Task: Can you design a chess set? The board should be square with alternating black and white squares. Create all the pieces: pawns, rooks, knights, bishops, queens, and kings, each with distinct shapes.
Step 5151:
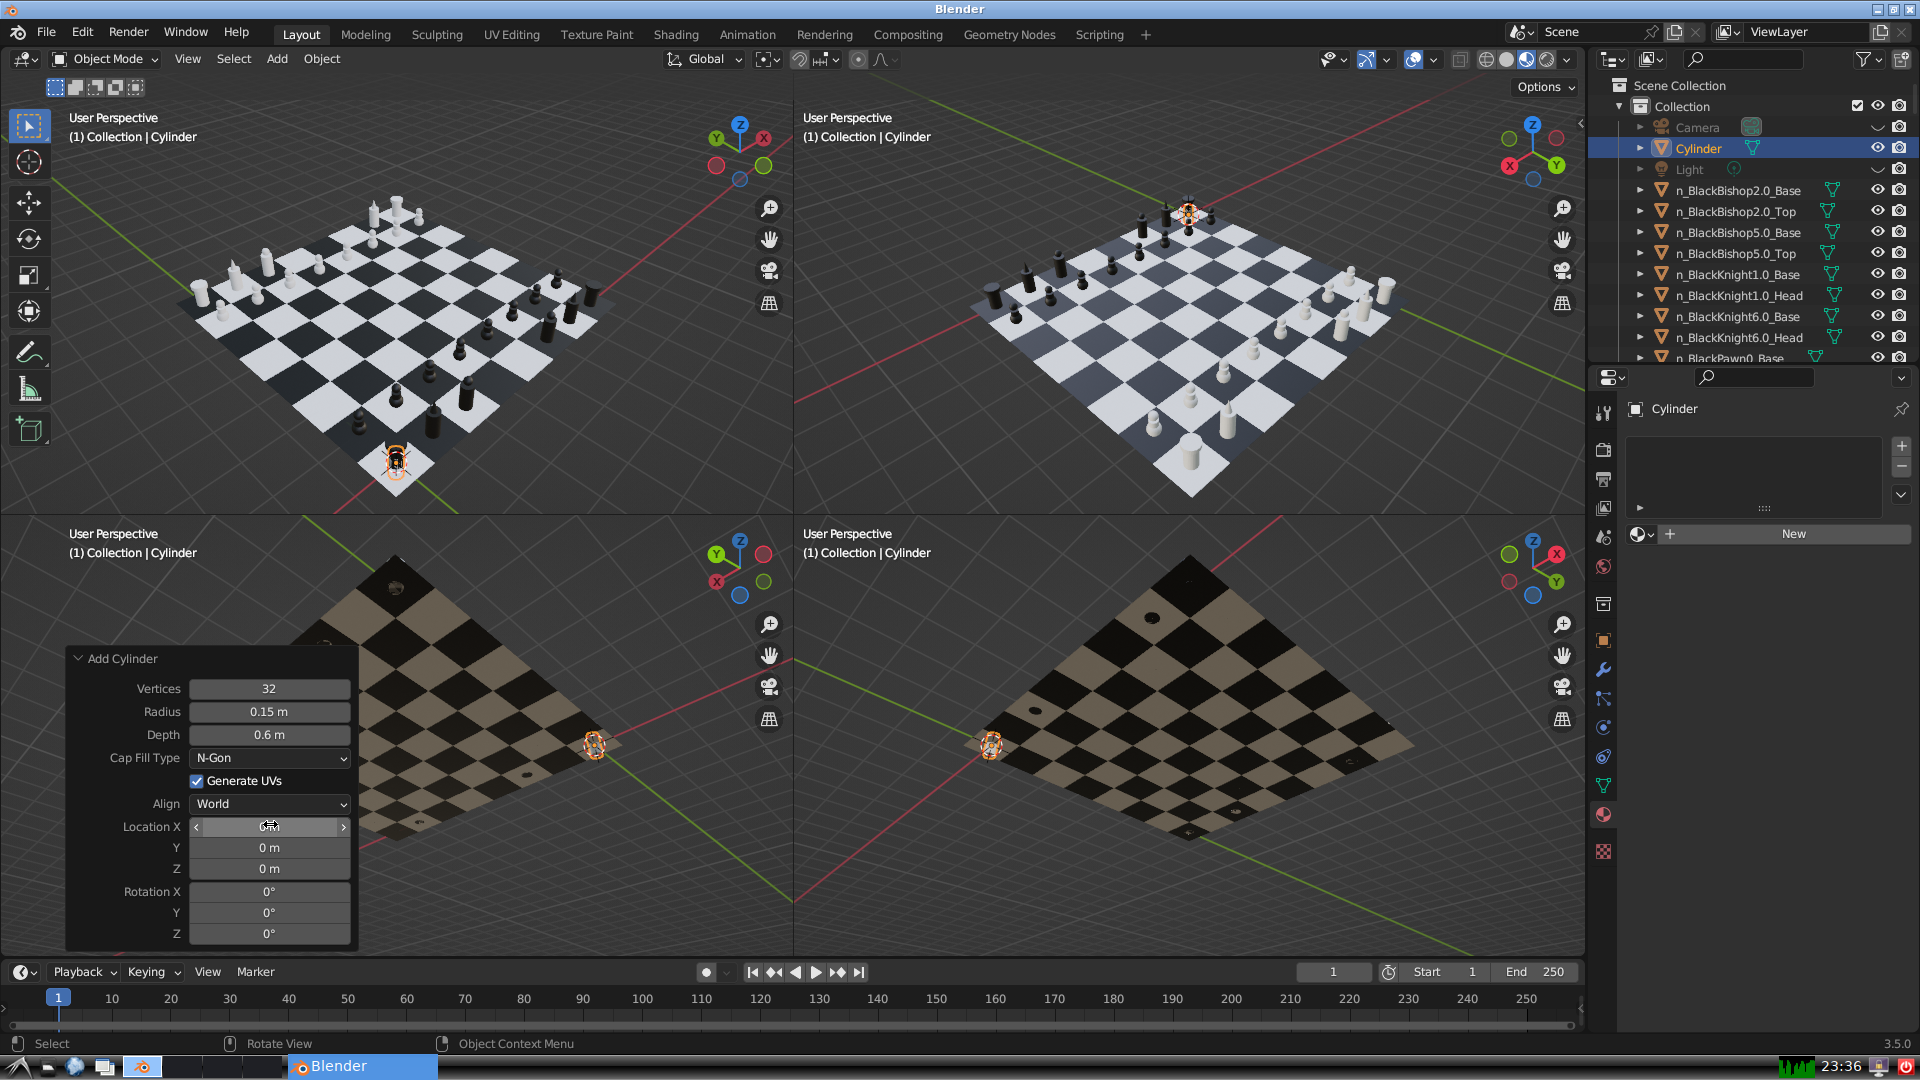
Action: click: no